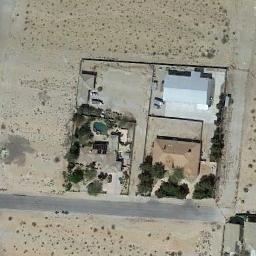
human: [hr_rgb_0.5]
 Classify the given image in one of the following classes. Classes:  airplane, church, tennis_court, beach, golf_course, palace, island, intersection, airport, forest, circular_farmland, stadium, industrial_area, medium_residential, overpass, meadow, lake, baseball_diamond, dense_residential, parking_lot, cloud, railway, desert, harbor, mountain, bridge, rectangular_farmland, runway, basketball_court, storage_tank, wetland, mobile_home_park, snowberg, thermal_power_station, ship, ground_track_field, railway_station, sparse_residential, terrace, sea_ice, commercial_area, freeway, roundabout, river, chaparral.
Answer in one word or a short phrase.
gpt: sparse_residential